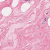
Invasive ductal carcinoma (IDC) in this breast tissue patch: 0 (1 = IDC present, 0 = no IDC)